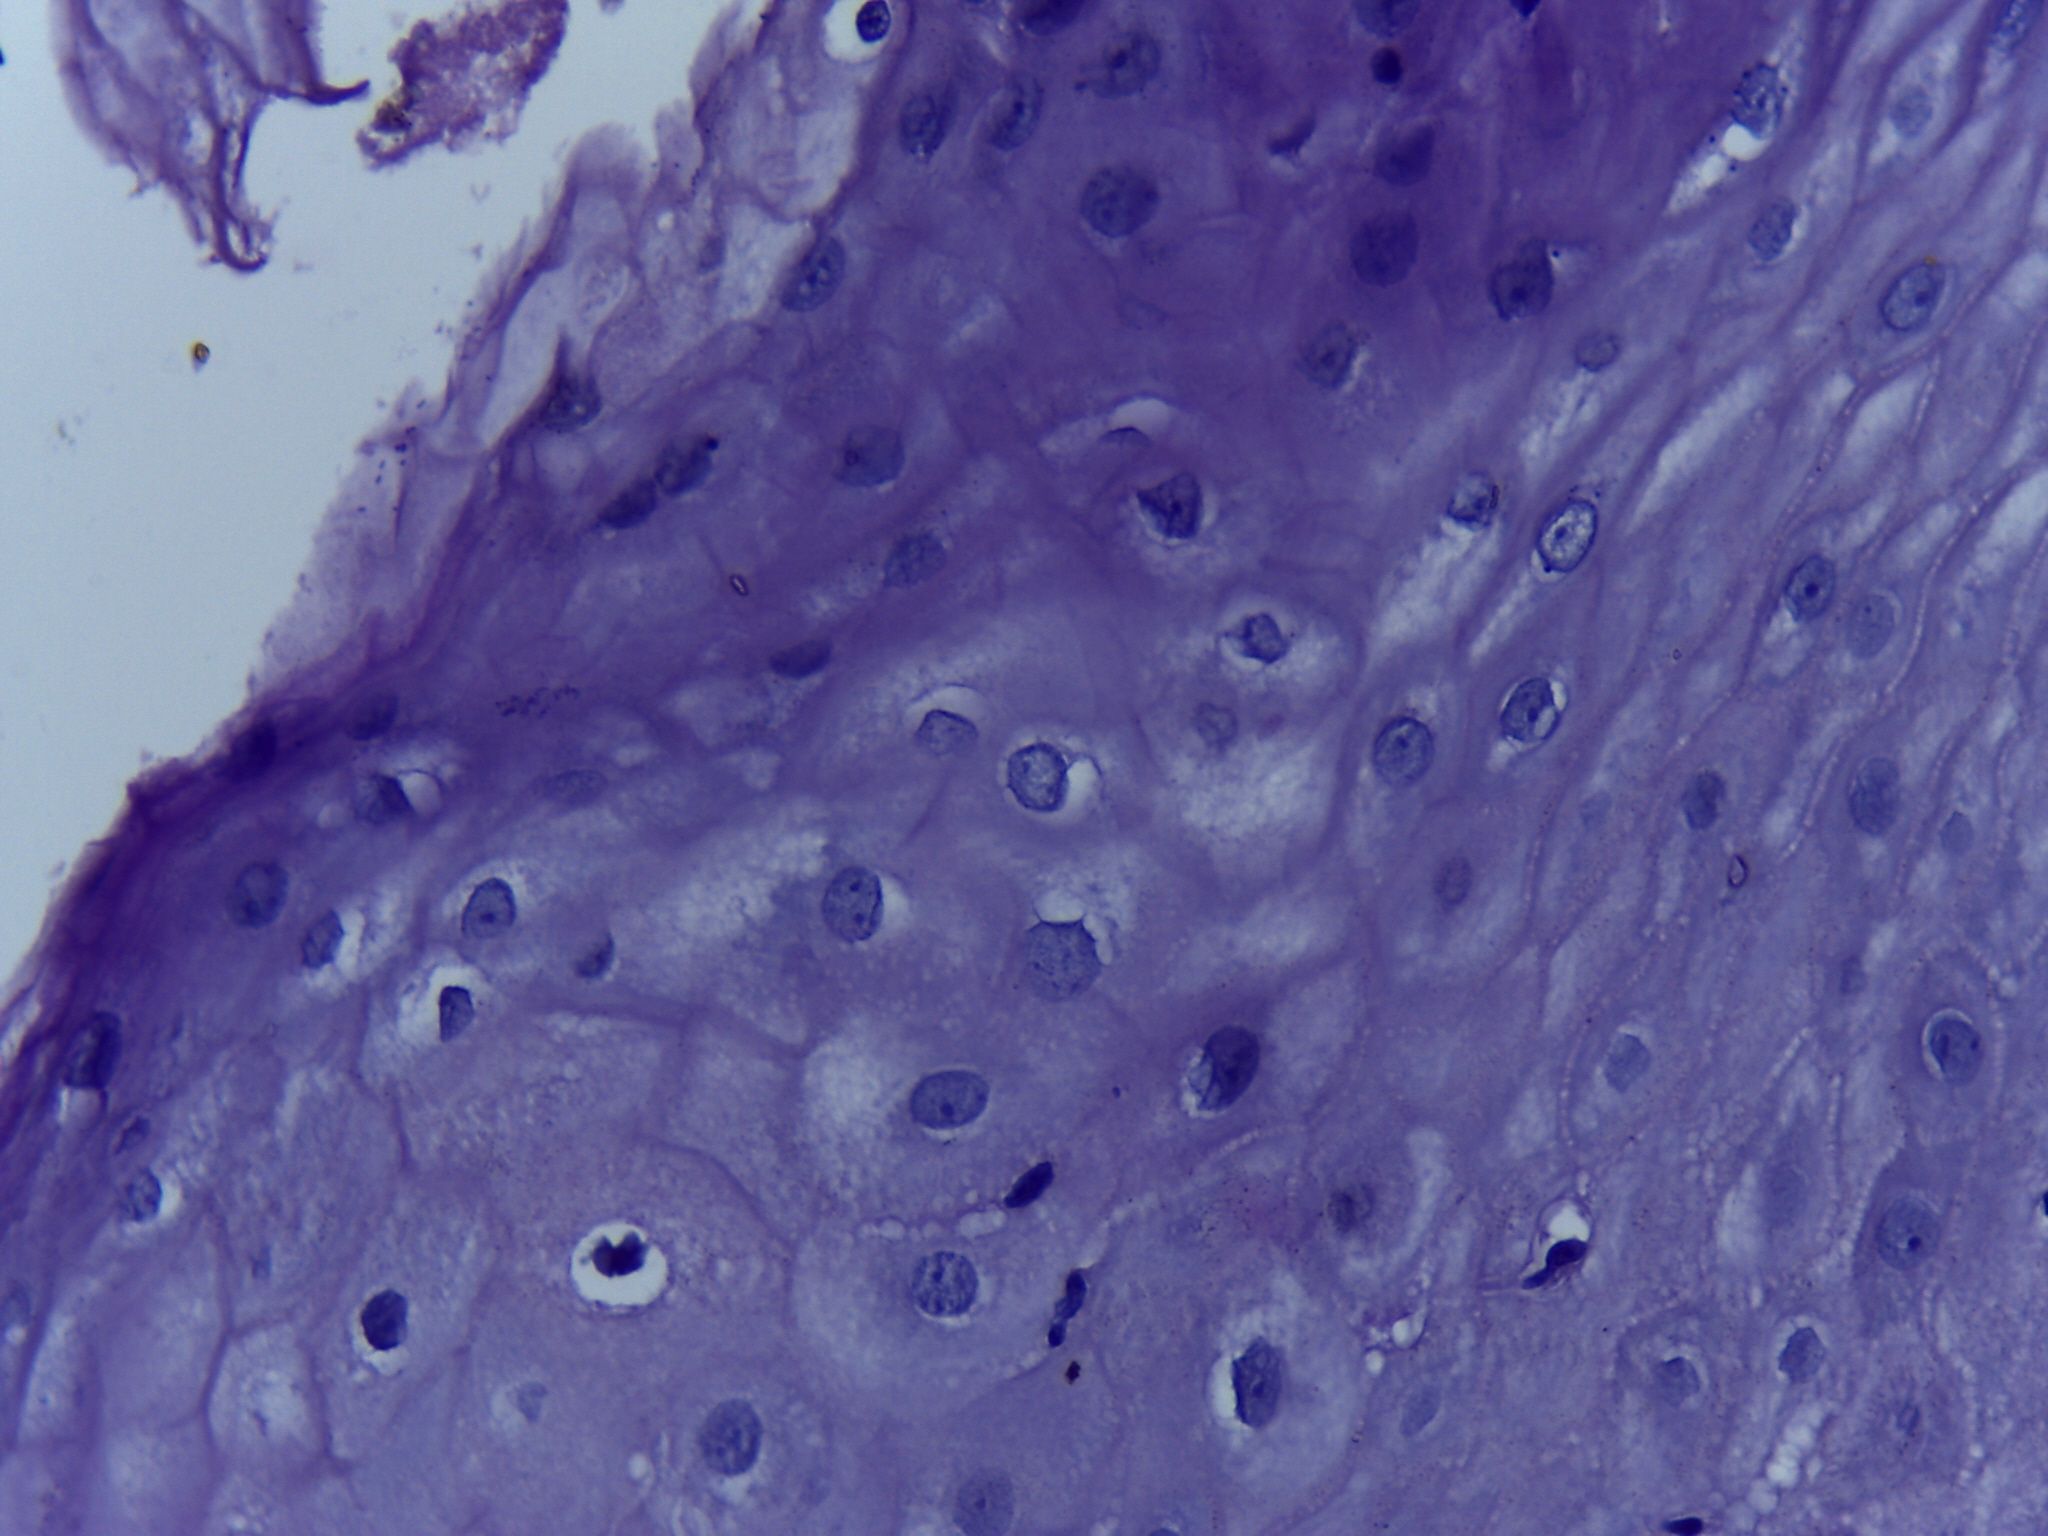
Diagnosis: Normal